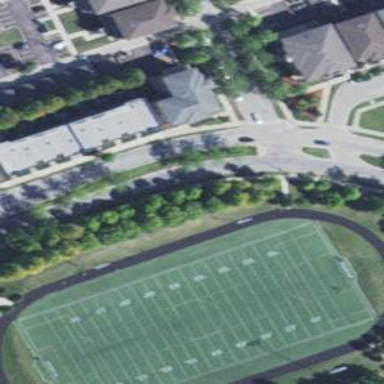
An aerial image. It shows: American football pitch for leisure and sport activities.